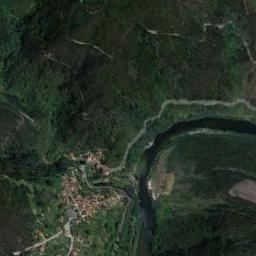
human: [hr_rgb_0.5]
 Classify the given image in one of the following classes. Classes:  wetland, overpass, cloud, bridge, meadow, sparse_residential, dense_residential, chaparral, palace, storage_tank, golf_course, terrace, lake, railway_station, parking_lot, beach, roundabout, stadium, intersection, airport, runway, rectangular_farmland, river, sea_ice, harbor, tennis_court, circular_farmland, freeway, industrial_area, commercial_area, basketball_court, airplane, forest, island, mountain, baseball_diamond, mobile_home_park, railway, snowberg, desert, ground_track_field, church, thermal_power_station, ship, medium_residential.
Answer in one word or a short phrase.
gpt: river